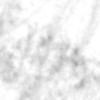
Label: no_change